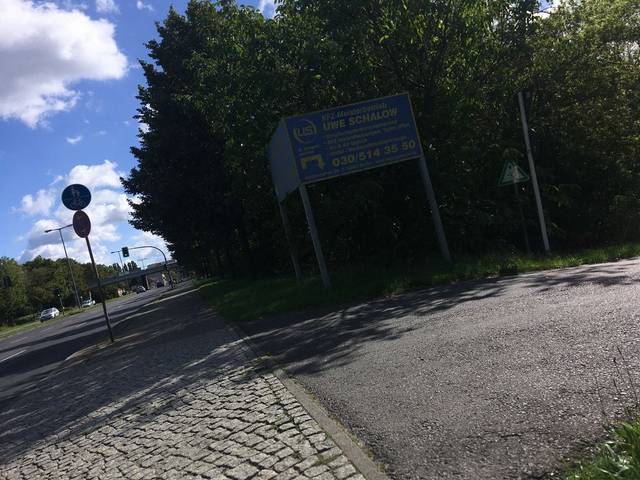
Region: Germany
Coordinates: 52.51, 13.542